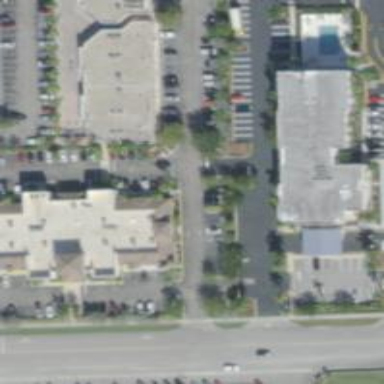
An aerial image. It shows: Parking space.